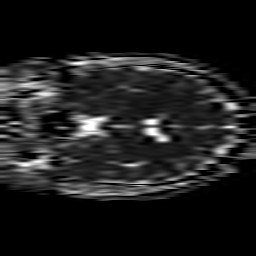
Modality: ADC
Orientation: coronal
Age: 19
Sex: female
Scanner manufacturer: philips
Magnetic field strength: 1.5 T
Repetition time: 4.79 s
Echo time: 0.07764 s